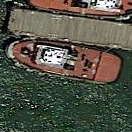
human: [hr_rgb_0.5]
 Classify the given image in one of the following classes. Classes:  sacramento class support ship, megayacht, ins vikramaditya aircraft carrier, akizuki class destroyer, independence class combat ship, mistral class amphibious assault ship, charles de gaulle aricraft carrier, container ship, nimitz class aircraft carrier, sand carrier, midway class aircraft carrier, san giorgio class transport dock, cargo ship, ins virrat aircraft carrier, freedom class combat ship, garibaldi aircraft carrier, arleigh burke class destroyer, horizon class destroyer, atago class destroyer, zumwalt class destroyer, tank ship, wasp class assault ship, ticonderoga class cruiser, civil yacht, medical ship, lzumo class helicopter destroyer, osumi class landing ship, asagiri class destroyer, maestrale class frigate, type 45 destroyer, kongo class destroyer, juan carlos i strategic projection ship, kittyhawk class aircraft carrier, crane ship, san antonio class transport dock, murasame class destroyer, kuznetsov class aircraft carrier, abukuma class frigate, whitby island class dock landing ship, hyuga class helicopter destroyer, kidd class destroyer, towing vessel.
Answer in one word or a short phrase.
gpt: Towing vessel